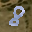
Label: 8